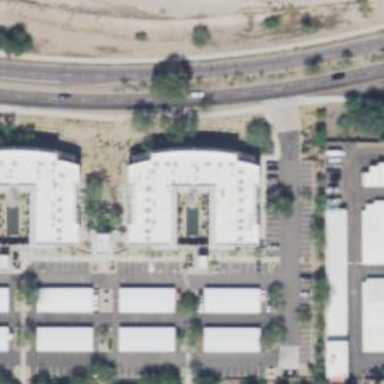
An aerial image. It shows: Office building.